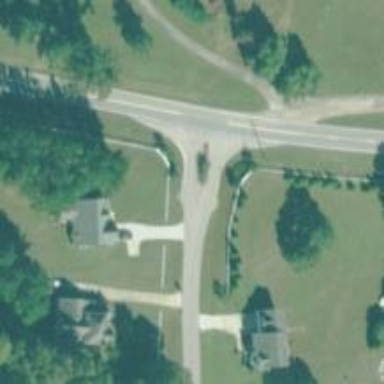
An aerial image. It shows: Stop road.